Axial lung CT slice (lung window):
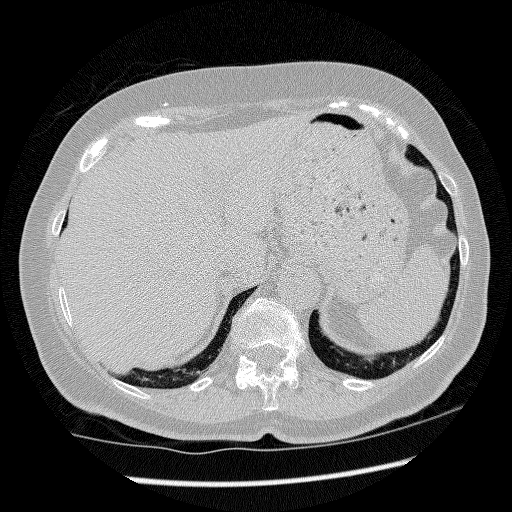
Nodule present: no